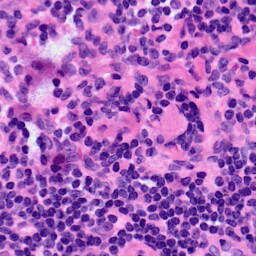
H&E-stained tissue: LymphNode